Question: I have many static libs like 'libBlah.a'
With 'file' tool I can check supported architectures. (arm64 or i386)
Is there tool to check 'iOS Deployment Target' of the static lib?

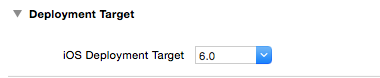
Answer: You can use 'otool' to inspect the library file. With some experimentation I found that the flags '-lv' gave me useful output. Open up a terminal window and switch to the directory your library is in:
'''
cd /path/to/parent/directory
'''
(Hint: you can drag the icon from the title bar of a finder window into the terminal and it will enter the path for you). Then type the following command:
'''
otool -lv myStaticLibrary.a | less
'''
In 'less', type (search) and then 'LC_VERSION_MIN_IPHONEOS'. You should see something like this:
'''
Load command 1
cmd LC_VERSION_MIN_IPHONEOS
cmdsize 16
version 7.0
sdk n/a
'''
The deployment target should be the value next to 'version'.